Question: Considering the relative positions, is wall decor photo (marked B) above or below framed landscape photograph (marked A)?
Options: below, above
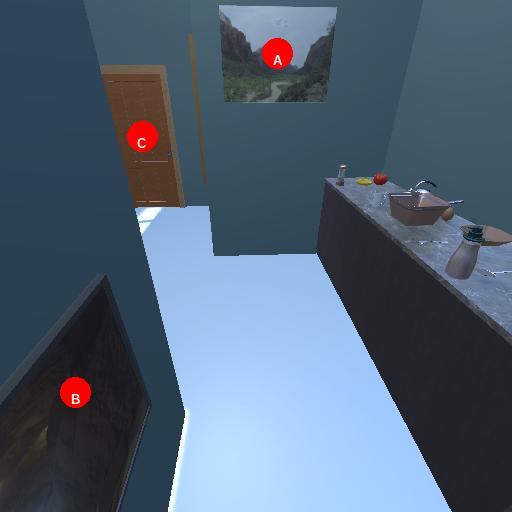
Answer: below